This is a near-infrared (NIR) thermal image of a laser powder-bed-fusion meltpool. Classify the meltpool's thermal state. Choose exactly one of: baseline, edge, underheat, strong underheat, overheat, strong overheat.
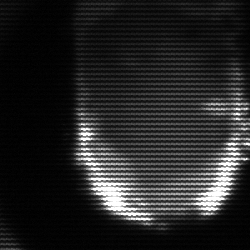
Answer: baseline